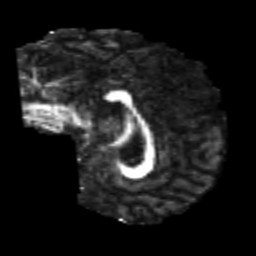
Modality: FA
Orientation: sagittal
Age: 26
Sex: male
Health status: healthy
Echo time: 0.074 s